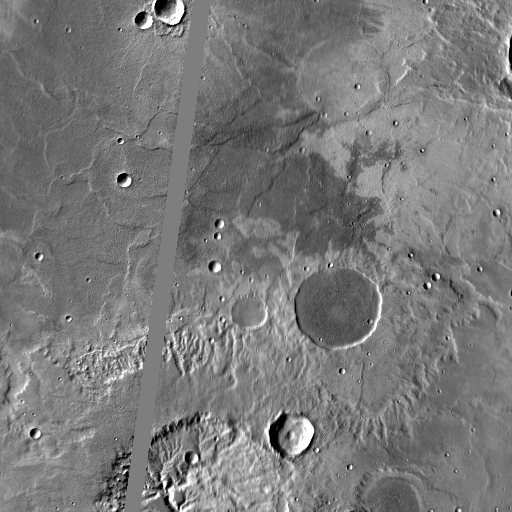
Crater classes present: Background, Other, Layered, Buried, Secondary